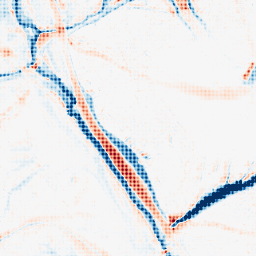
Category: morphological
Decomposition family: morphological_ellipse
Decomposition parameters: operation: average
width: 20
height: 20
Upsampling method: sinc_blackman
Upsampling parameters: scale: 4
kernel_size: 4
Upsampling scale: 4